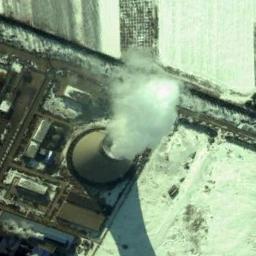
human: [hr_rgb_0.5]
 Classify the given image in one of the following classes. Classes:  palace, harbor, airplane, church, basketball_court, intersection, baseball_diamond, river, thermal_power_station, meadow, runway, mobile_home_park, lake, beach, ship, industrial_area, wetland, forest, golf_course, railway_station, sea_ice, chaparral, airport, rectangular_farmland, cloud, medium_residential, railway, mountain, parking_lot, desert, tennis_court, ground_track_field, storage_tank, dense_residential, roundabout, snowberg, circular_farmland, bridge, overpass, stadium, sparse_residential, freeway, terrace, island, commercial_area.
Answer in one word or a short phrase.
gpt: thermal_power_station